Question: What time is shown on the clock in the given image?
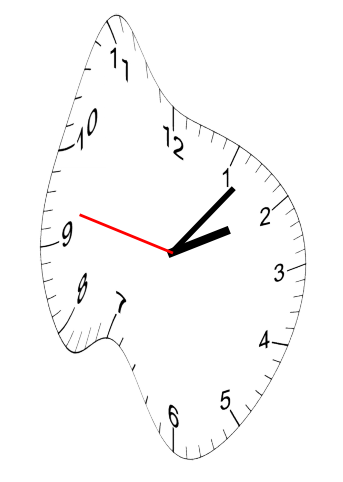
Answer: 02:06:47